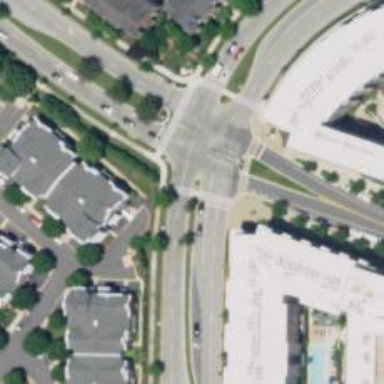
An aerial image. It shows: Footway crossing.